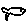
Label: fish